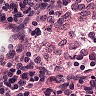
Metastatic tissue present: no